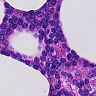
Metastatic tissue present: no